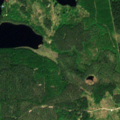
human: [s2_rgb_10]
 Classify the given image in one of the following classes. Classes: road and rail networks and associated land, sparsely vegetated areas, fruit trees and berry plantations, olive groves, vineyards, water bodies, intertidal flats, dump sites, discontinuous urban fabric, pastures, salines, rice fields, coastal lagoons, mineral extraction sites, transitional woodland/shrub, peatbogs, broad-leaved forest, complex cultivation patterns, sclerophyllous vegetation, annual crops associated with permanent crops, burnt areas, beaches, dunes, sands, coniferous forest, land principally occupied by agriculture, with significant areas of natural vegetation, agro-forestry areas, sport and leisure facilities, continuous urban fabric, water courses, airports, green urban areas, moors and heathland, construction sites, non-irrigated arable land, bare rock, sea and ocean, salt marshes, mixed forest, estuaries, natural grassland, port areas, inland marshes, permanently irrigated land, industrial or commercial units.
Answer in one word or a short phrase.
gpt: coniferous forest, mixed forest, transitional woodland/shrub, water bodies